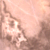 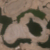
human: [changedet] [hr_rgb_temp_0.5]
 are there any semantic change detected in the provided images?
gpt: Four reservoirs appear in the desert.